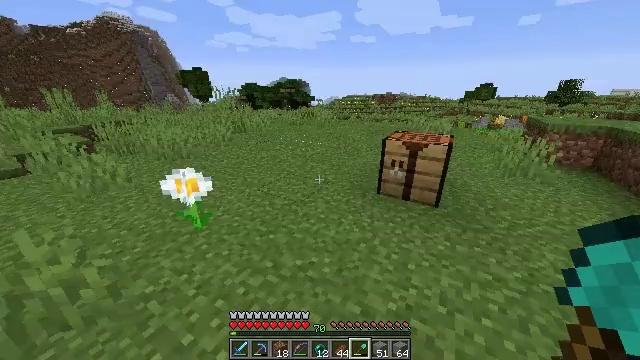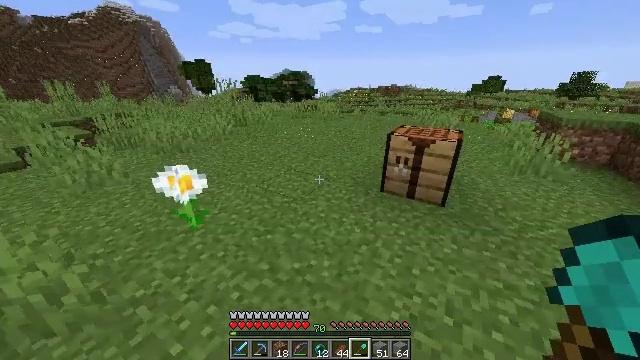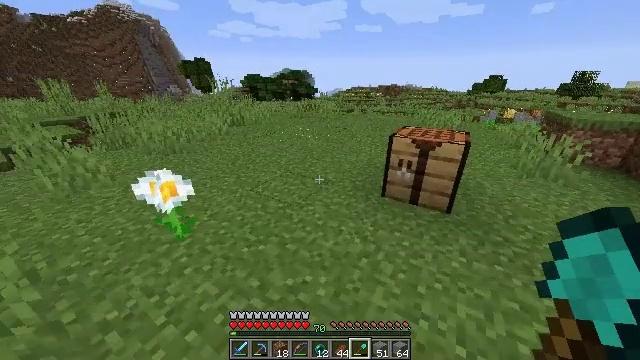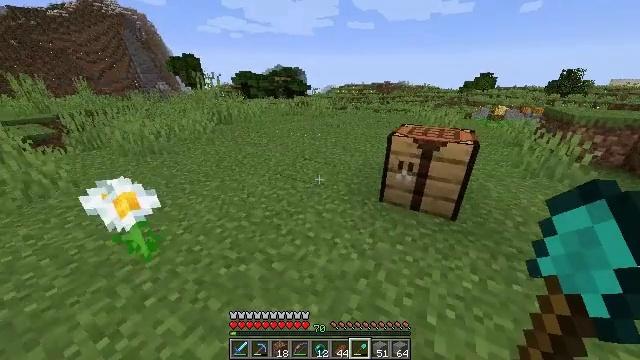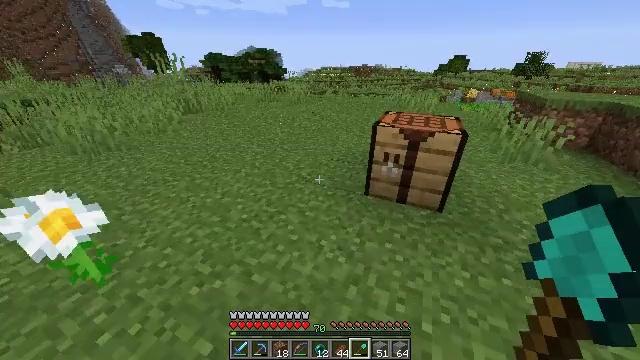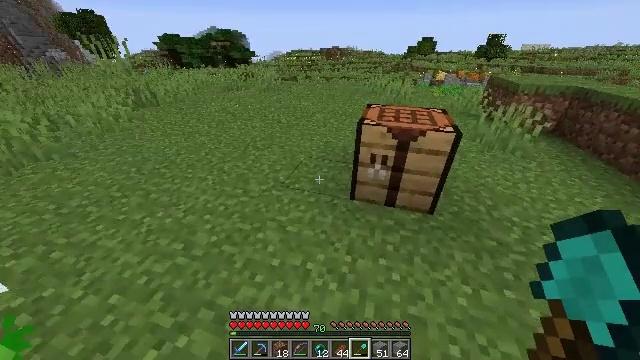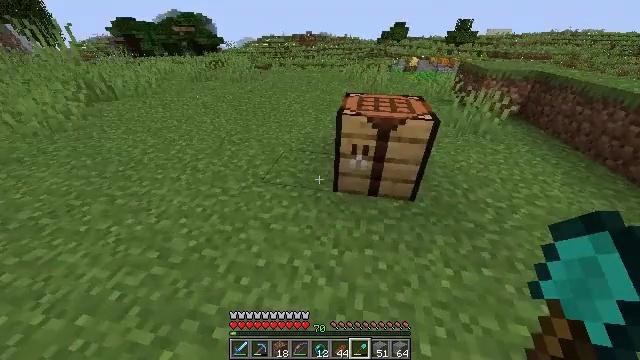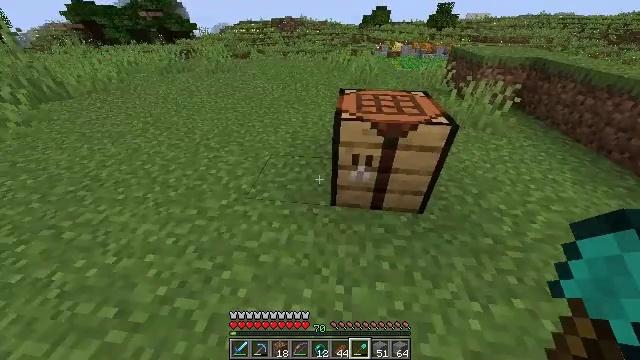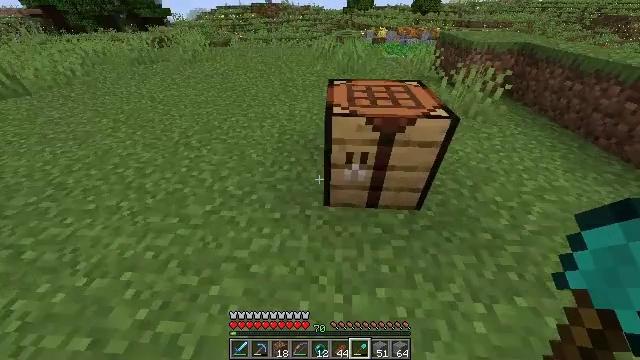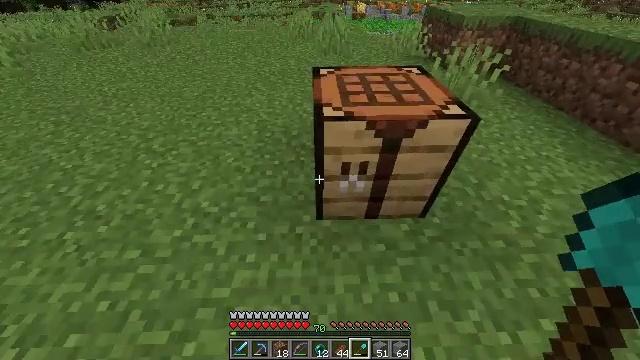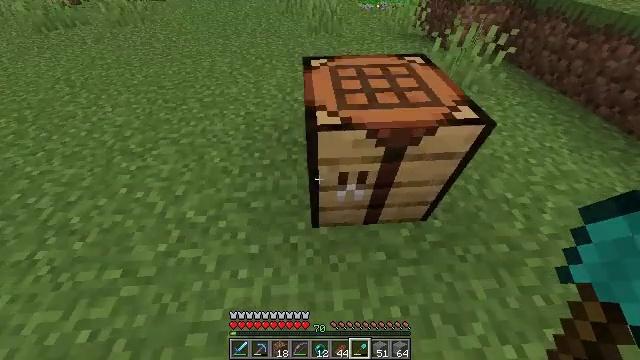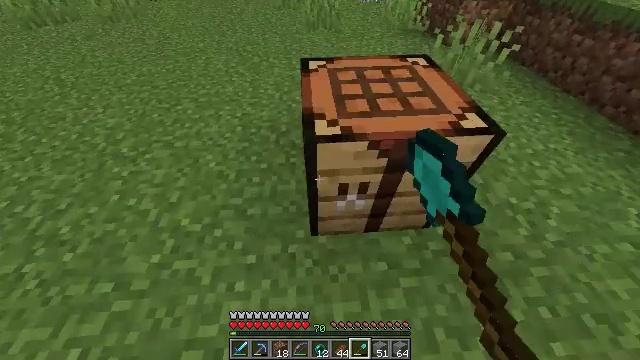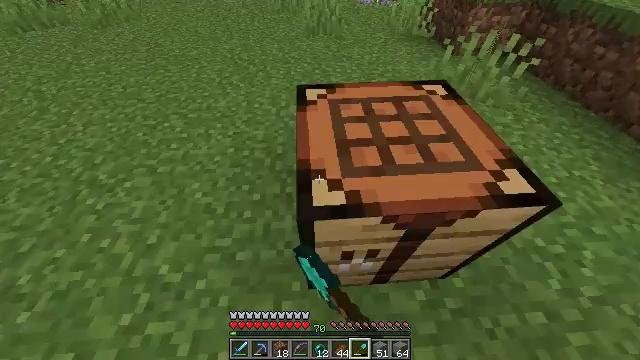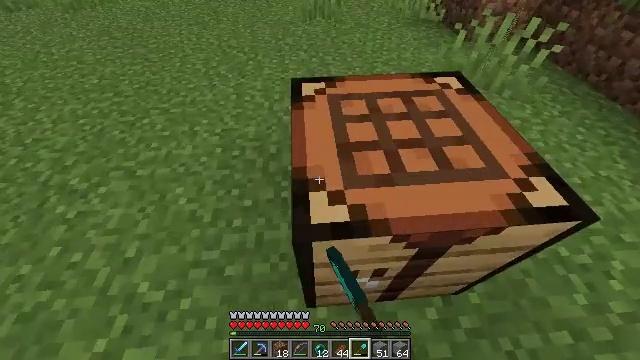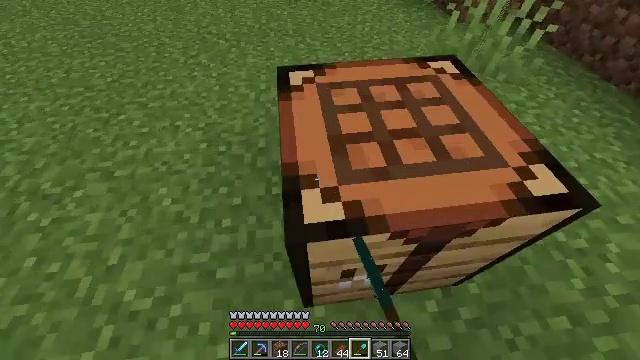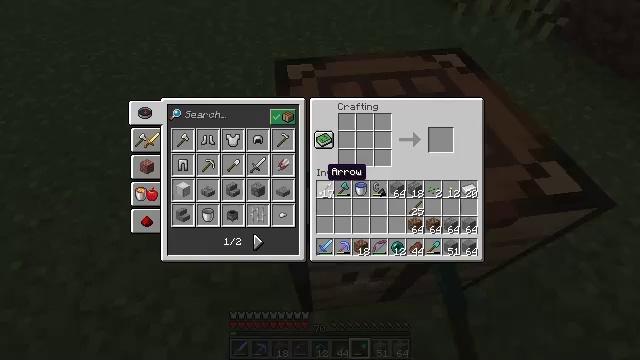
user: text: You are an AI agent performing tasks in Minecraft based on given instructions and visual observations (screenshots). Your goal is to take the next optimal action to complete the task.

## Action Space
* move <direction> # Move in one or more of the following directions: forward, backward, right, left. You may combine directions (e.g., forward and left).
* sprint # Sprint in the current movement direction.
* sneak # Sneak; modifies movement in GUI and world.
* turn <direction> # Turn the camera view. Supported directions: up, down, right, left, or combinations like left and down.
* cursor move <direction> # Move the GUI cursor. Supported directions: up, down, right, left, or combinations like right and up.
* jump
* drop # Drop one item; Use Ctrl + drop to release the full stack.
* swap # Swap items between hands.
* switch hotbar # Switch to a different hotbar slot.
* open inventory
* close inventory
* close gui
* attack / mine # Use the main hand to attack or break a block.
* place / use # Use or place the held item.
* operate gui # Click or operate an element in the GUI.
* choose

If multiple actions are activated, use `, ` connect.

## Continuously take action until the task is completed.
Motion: motion action
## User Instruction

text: Make stone stairs with stone in the crafting table.
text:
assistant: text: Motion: move forward, turn down
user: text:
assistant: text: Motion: move forward
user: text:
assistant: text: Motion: move forward, turn right
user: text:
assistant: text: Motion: move forward, turn right and down
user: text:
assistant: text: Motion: move forward, turn right and down
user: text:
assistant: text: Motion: move forward, turn right and down
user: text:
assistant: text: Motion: move forward, turn right and down
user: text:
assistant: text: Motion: move forward, turn right and down
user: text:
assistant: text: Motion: move forward, turn right and down
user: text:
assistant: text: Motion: move forward, turn right and down, use / place
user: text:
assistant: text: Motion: move forward, turn down, use / place
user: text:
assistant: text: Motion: use / place
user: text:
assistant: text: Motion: no_op
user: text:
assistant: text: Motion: turn right and down
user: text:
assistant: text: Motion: no_op
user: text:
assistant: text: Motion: no_op
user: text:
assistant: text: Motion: no_op
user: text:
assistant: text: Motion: no_op
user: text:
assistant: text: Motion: turn left
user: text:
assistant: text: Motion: no_op
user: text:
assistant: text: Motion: turn left
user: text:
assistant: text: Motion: turn left and down
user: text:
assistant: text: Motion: no_op
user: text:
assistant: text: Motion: no_op
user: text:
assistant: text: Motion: turn left and down
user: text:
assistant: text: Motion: turn left and down
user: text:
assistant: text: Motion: no_op
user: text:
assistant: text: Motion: no_op
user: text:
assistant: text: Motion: no_op
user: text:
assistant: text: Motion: turn left and up